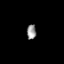
Tissue: lung
Cell type: Epithelial cells
Senescence score: 0.1409
Nuclear area (px): 133
Mean DAPI intensity: 150.662